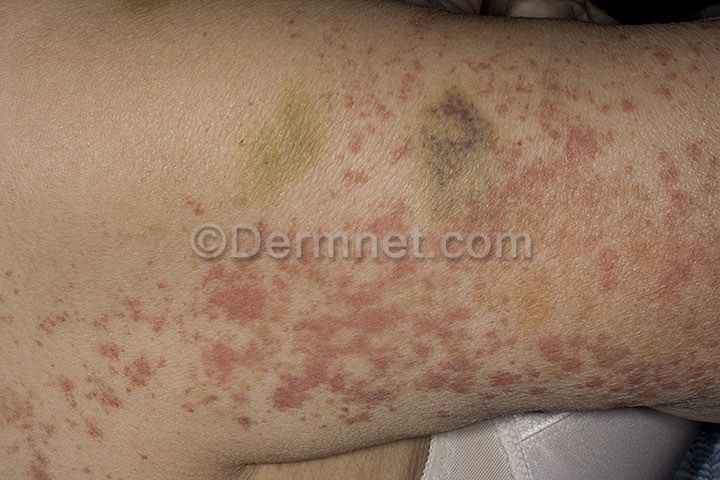
Disease: Vasculitis Photos